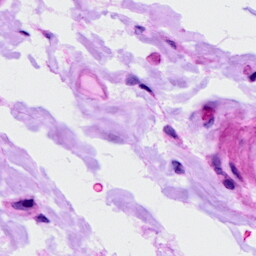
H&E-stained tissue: Ovarian